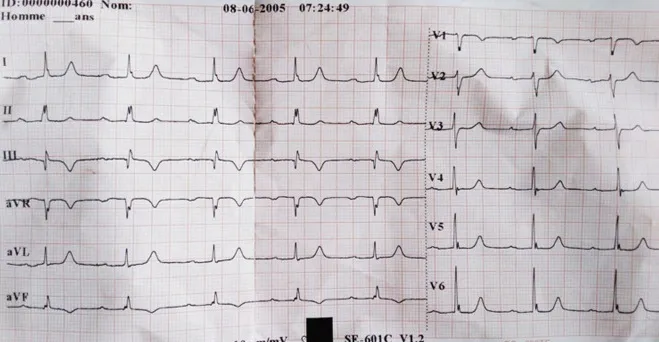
ECG after electrical cardioversion showing a first degree AV block with Q waves in DIII, inverted T waves in leads AVF and D3.
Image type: electrography (ekg)